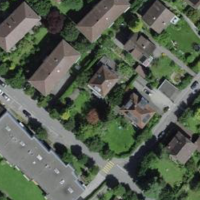
EUNIS habitat code: 54
Species observed at this site:
Aythya fuligula
Podiceps cristatus
Cygnus olor
Columba livia
Fulica atra
Anas platyrhynchos